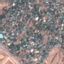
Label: Residential